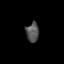
Tissue: prostate
Cell type: T cells
Senescence score: 0.3496
Nuclear area (px): 249
Mean DAPI intensity: 82.39